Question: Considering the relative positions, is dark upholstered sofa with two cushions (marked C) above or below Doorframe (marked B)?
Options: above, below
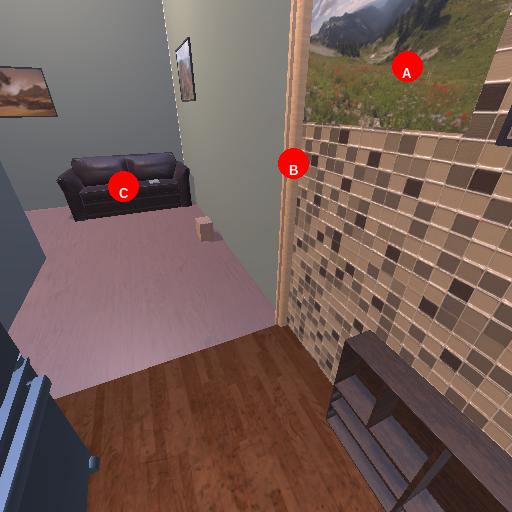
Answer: above